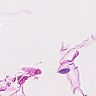
Metastatic tissue present: no